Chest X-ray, PA view. Patient: 65 years old, sex M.
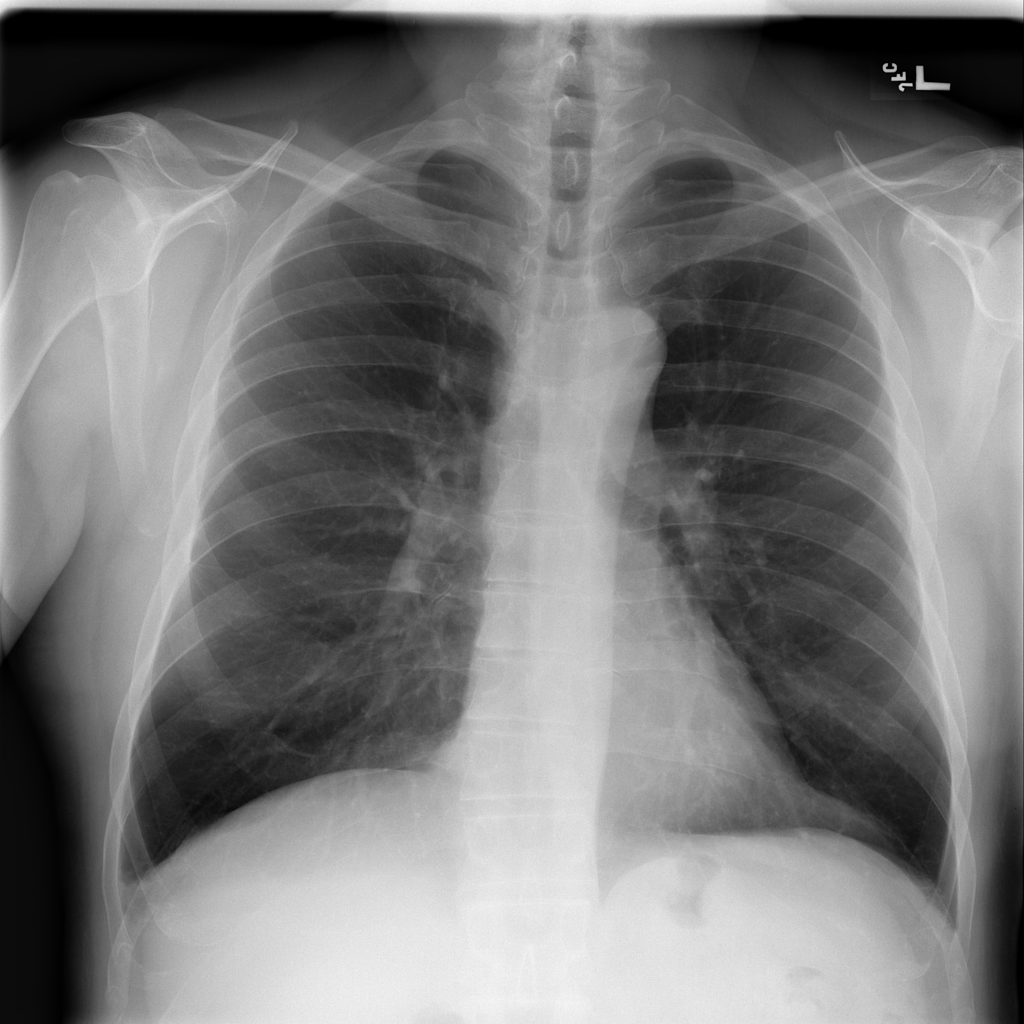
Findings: Infiltration